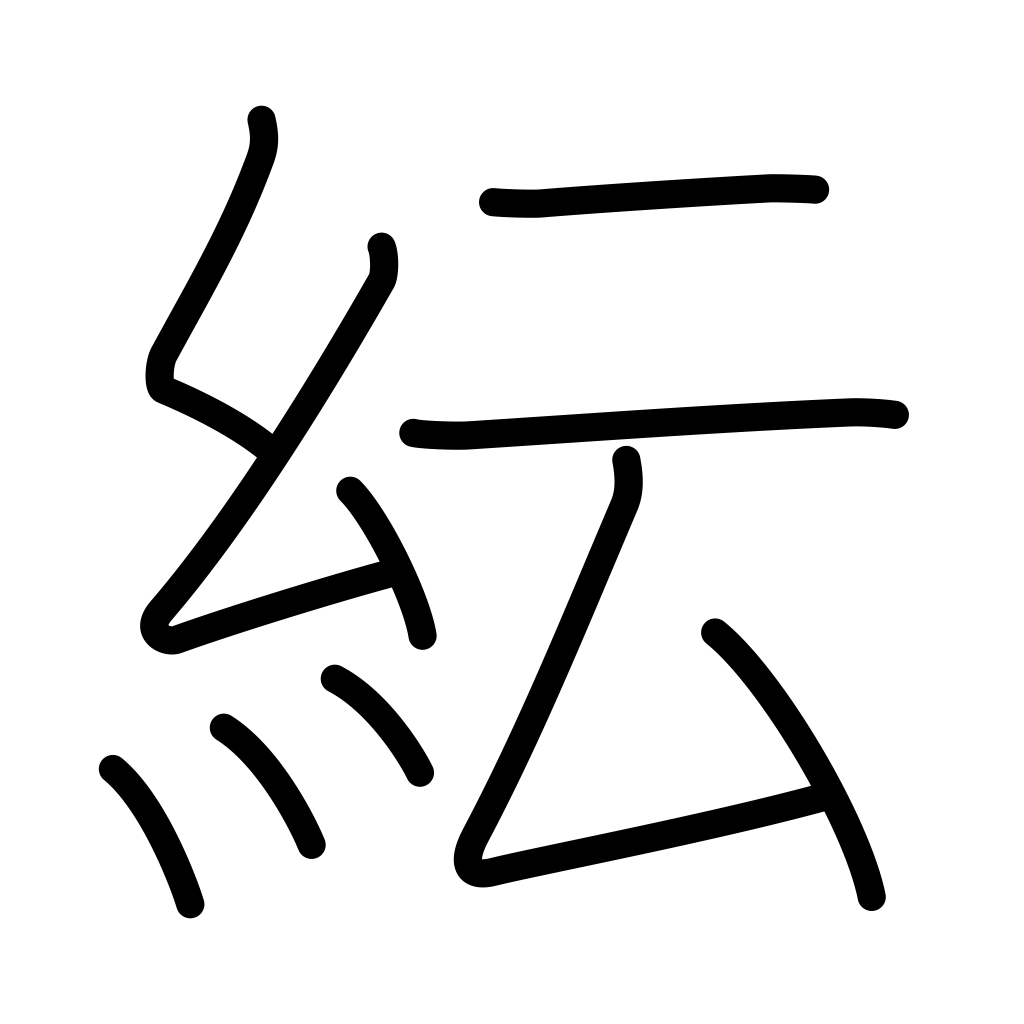
Meaning: disorder, confusion